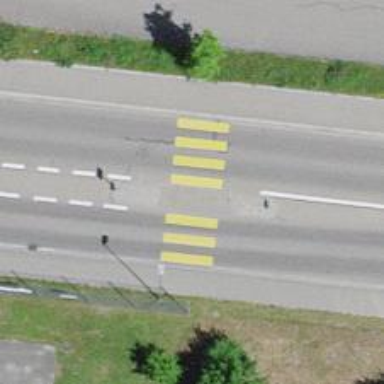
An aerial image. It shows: Uncontrolled zebra crossing on the road.